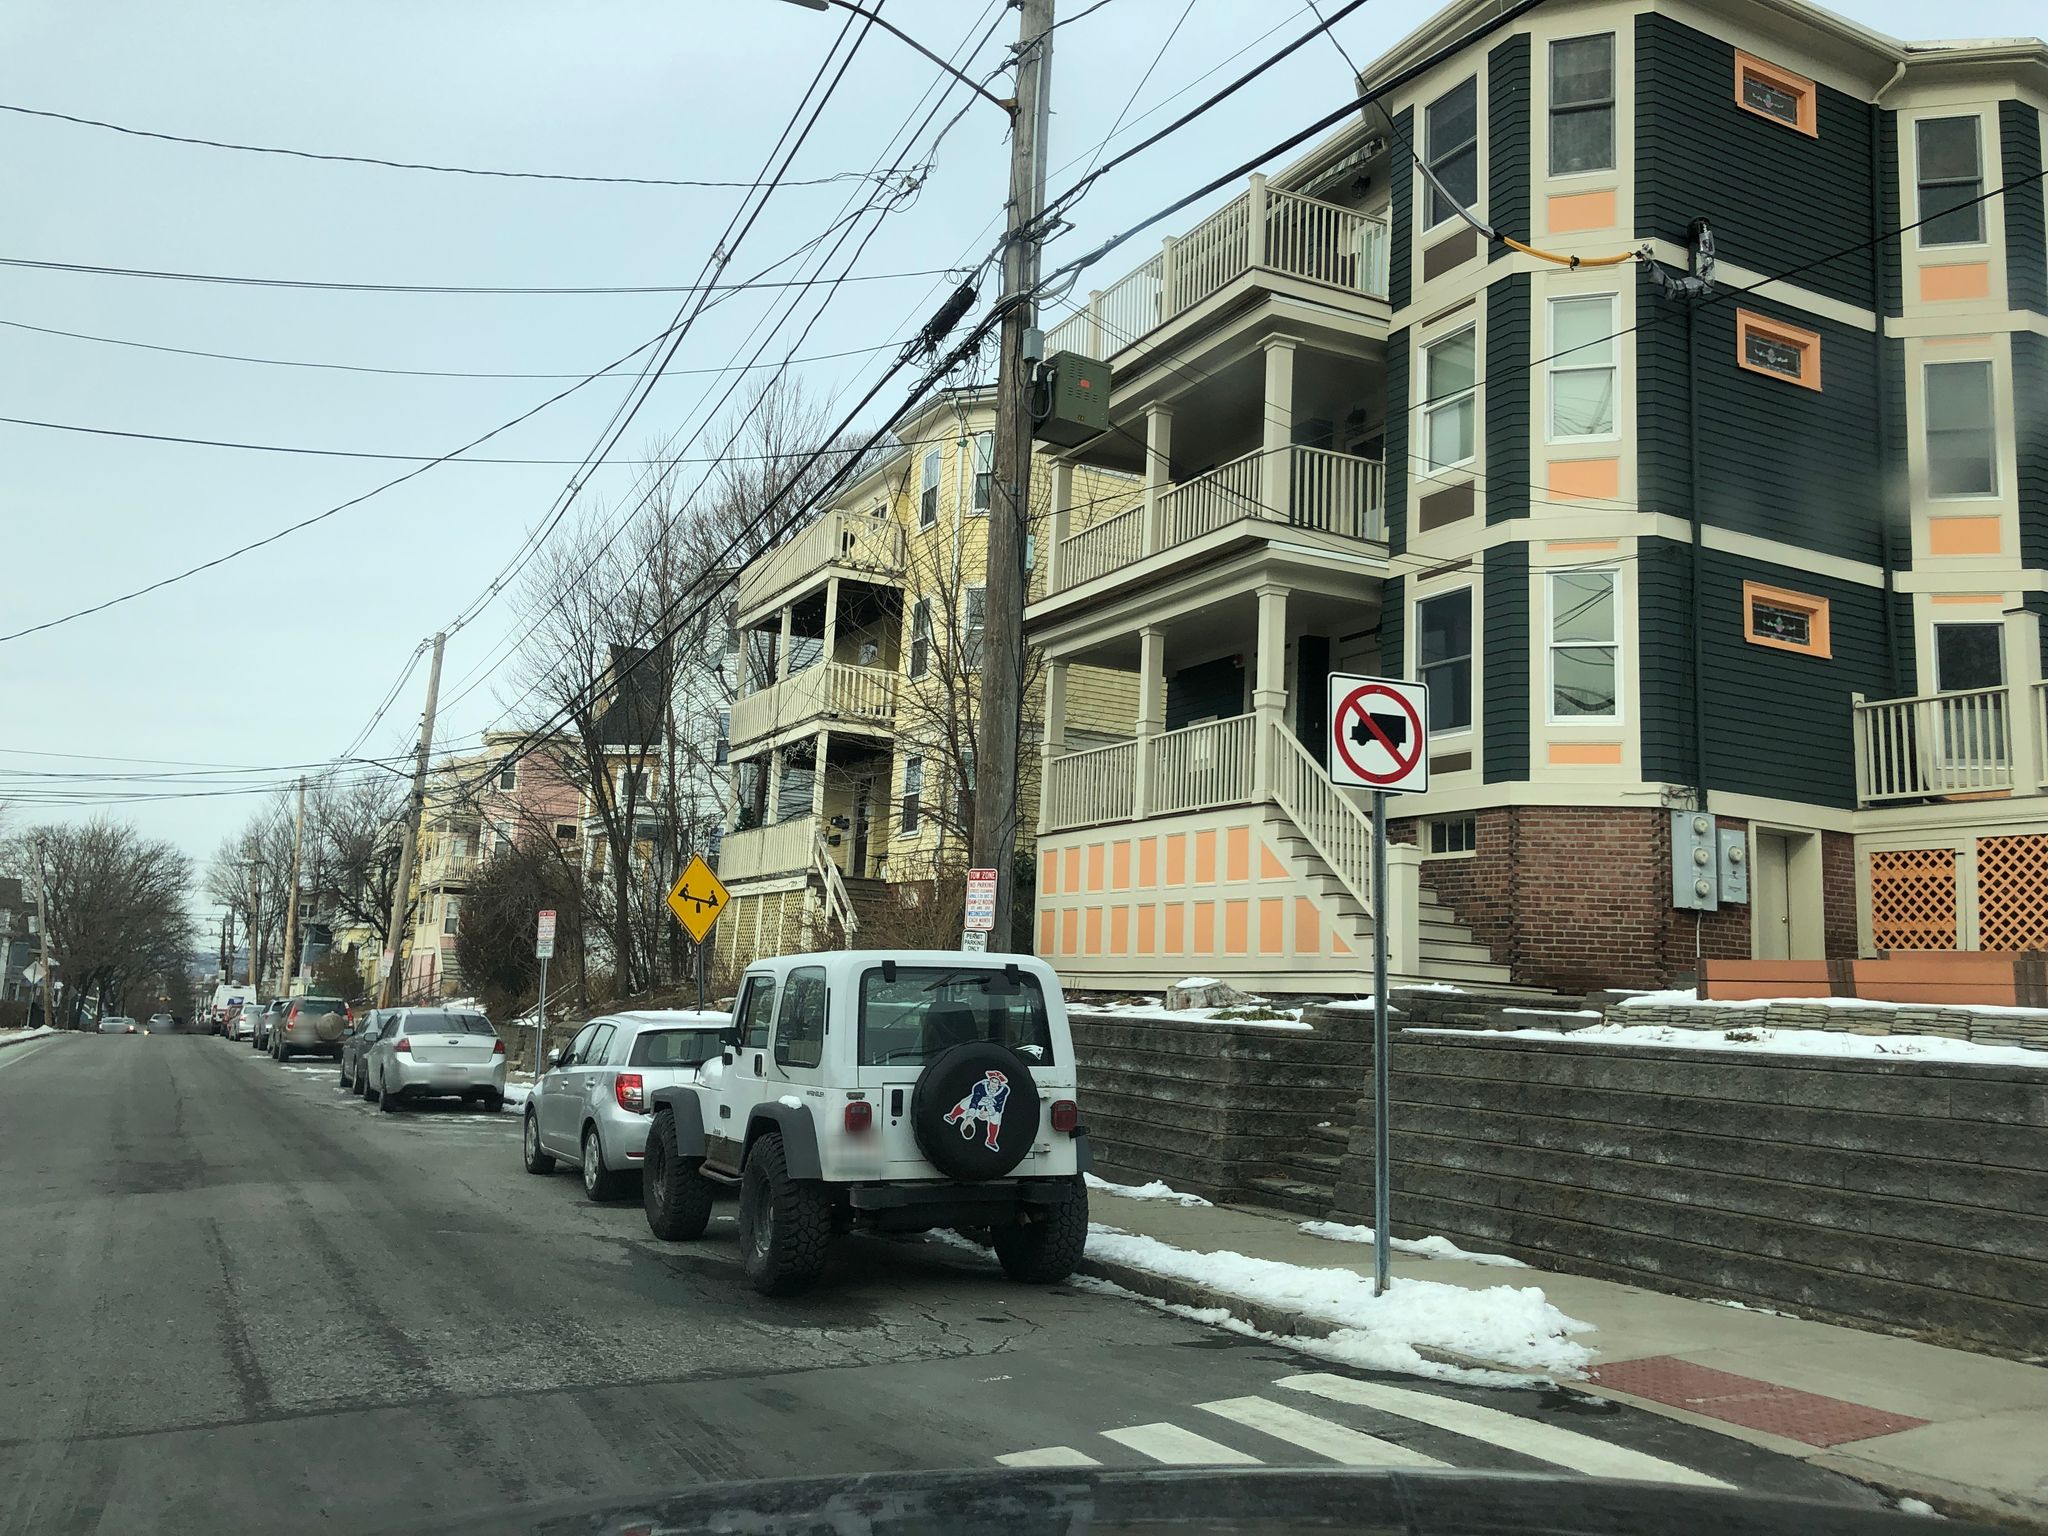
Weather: snowy
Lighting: day
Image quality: good
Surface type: railway
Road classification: tertiary
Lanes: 2
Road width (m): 13.7
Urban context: urban centre
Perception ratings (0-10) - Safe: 1.66, Lively: 4.94, Beautiful: 5.95, Boring: 6.62, Depressing: 6.52, Wealthy: 3.69